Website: slack
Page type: payment
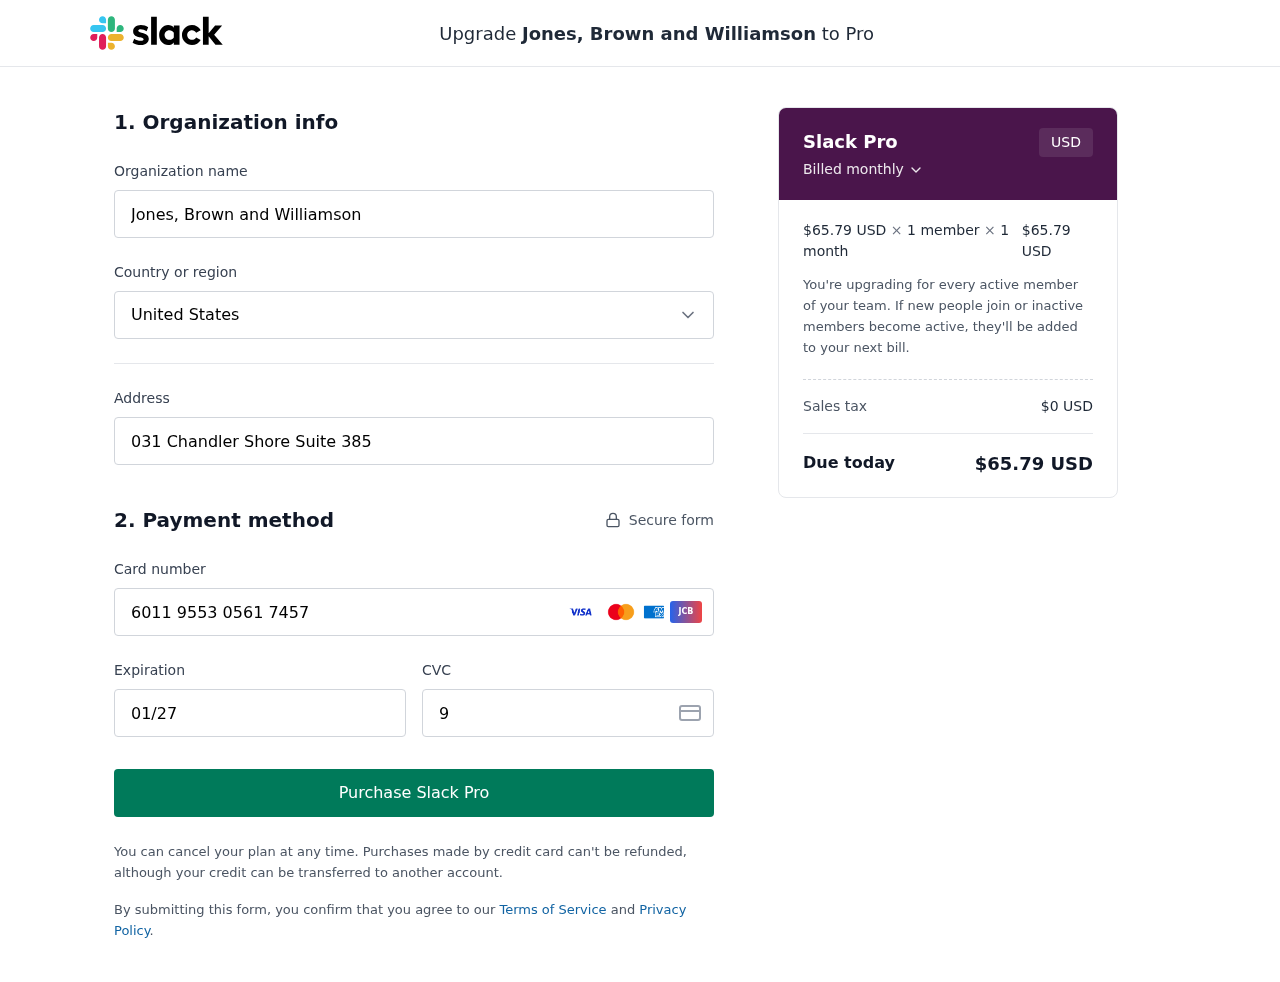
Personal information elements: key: PII_CARD_CVV
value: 994
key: PII_CARD_EXPIRY
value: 01/27
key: PII_CARD_NUMBER
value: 6011 9553 0561 7457
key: PII_COMPANY
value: Jones, Brown and Williamson
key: PII_COUNTRY
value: United States
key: PII_STREET
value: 031 Chandler Shore Suite 385
Product elements: key: PRODUCT1_PRICE
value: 65.79
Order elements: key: ORDER_SUBTOTAL
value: $65.79 USD
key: ORDER_TAX
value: $0 USD
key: ORDER_TOTAL
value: $65.79 USD